Question: The underlying table has a int, guid and Filestream column in SQL Server 2008 R2. The filestream shows up as byte[]. What I observe is that the memory consumption keeps on increasing. What should I do?
'''
MyEntities bh = new MyEntities ();
foreach (var s in bh.TaskGraphs)
{
try
{
using (var x = new MemoryStream(s.TaskGraph1))
{
//var t = TaskGraph.Load(x);
//Validate(t);
}
}
catch (Exception e)
{
}
}
'''
Here's the memory usage pattern

I now observed that doing bh.TaskGraphs.Select(p => new { p.TaskGraph1, p.StreamId } makes the exception go away. Is it due to the child table linked to this table?
BTW, each BLOB is ~ 3MB
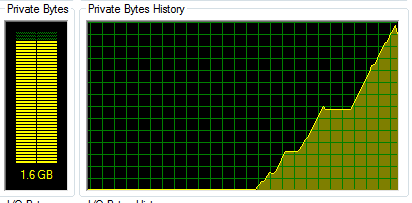
Answer: Entity framework loads entity in an entity container and container has an entity set which contains local copy of entity which was fetched from database. Every entity has a reference of it's corresponding entity set and entire entity set will stay in memory and entity set will be keep on growing as you will load it from database.
You must divide your table into two parts using one to one relationship with table containing primary key and other attributes and another table containing just primary key and blob.
Next in your for loop while you are iterating, you should load your blob entity via a new context and process your byte array and destroy your context at the end of for loop. Or you can also detach an object from entity container that will make it free to e garbage collection.
In your existing code you can detach your entity that will free the memory it is holding.
'''
MyEntities bh = new MyEntities ();
foreach (var s in bh.TaskGraphs)
{
try
{
using (var x = new MemoryStream(s.TaskGraph1))
{
//var t = TaskGraph.Load(x);
//Validate(t);
bn.Detach(t);
}
}
catch (Exception e)
{
}
}
'''